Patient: sex M, age 78
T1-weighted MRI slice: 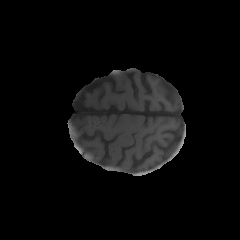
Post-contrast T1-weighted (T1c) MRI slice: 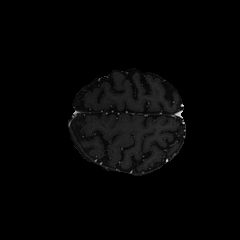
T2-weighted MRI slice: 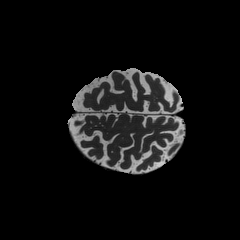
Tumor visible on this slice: no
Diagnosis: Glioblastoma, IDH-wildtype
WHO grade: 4